Group 1:
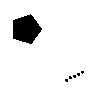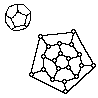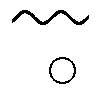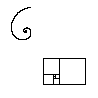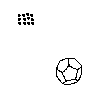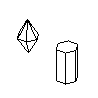
Group 2:
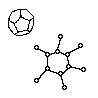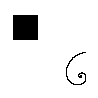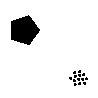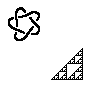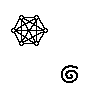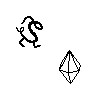
Rule separating the two groups: The two objects are conceptually related vs. the two objects are conceptually unrelated.
Concepts: same, same_concept
Author: Aaron David Fairbanks